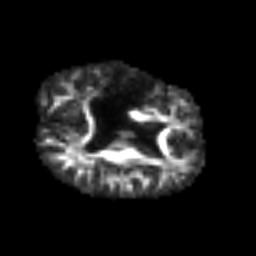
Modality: FA
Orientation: axial
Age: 49
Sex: male
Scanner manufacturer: siemens
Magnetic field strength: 3 T
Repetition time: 3.2 s
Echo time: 0.081 s